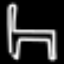
Label: chair